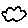
Label: cloud